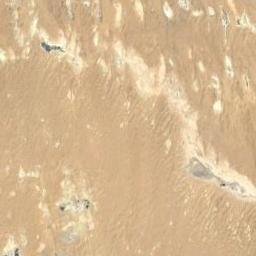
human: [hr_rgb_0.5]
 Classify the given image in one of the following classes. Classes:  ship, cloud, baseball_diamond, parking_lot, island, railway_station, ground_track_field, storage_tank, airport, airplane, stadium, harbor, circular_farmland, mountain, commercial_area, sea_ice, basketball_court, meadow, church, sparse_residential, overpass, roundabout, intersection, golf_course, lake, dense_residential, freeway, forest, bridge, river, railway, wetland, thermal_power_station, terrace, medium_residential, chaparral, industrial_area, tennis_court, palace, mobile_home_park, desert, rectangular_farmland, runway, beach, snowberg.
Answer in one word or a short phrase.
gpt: desert